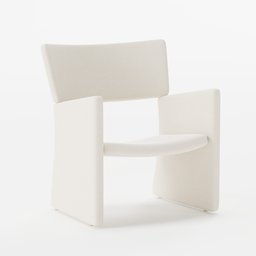
Label: furniture